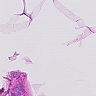
Metastatic tissue present: no